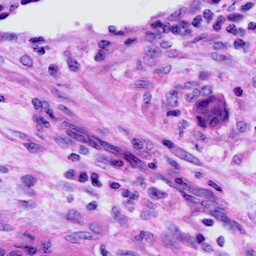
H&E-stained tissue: Cervix